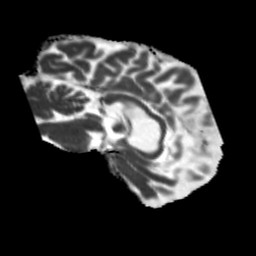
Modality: MD
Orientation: sagittal
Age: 56
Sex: male
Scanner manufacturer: siemens
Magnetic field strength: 3 T
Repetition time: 5.25 s
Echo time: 0.08 s